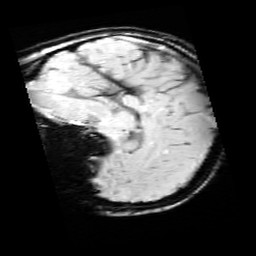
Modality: SWI
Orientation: sagittal
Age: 10
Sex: female
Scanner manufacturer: siemens
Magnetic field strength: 3 T
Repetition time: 0.027 s
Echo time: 0.02 s